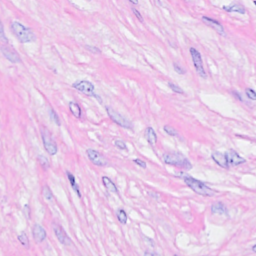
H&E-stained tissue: Breast